Question: I'm trying to set up some search box / datepickers up outside of the main table, i've done some searching and read that i need to pass my values in fnServerParams with a custom value. So, i do this:
'''
"fnServerParams": function (aoData) {
aoData.push({
"name": "iArchiveYears", "value": $("#ddYears :selected").text()}
, { "name": "iMsgType", "value": $('#msgTypeSearch').val() }
)
},
'''
Which, when viewed in firebug appear fine as can be seen below:

I'm using a click function combined with fnFilter to try and filter bsaed on a specific value for a specific columns, which looks like this :
'''
$('#msgTypeSearch').keyup(function (event) {
event.preventDefault();
oMsgDateDetail.fnFilter(this.value, 4, false, false, false, true);
});
'''
for some reason this isnt filtering at all and i note that the value for the search box appears in sSearch4 - do i therefore need to specifiy fnServerParams at all? i'm not sure, as the date (2011) doesnt appear in the sSearch fields.
Is it possible to filter using fnFilter at all??
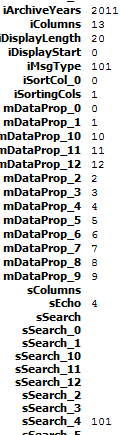
Answer: 'oMsgDateDetail.fnFilter(this.value, XX, false, false, false, true); });'
Send a request to the server and 'sSearch_XX' = the value
'oMsgDateDetail.fnFilter(this.value); });'
Send a request to the server and 'sSearch' = the value
In server-side, you need to search and send all records.
'fnFilter' doesn't filter when 'bServer-side' = true.
When 'bServer-side' = false. It search in your local data